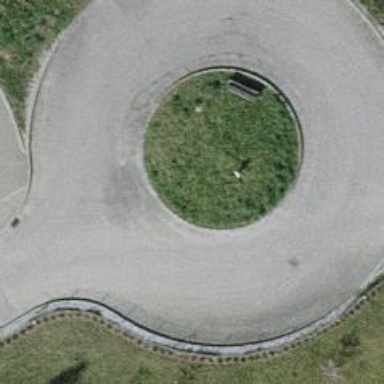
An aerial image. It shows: Turning loop on the road.